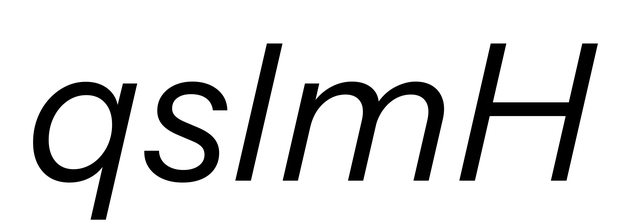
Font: InstrumentSans-Italic_Italic